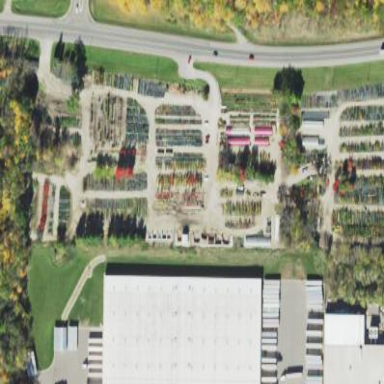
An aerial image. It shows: Plant nursery.